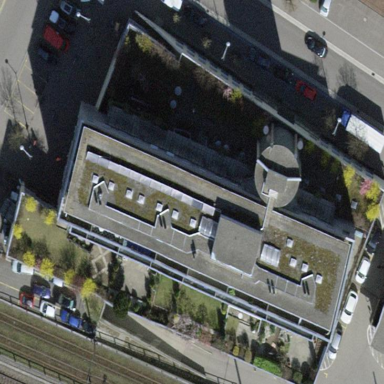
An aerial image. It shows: Apartment building with flat roof.